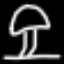
Label: mushroom